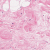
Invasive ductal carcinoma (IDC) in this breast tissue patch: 0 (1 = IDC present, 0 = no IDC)